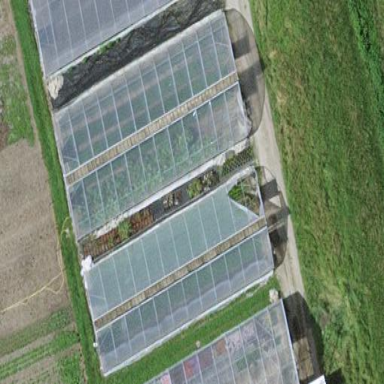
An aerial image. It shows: Greenhouse.